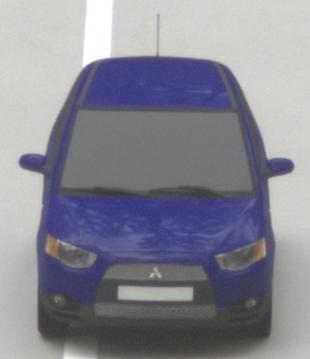
Make: Mitsubishi
Model: Colt 1.1
Detailed model: Colt (VI)
Model produced from: 2008/11
Model produced until: 2010/10
Doors: 3
Color: blue
Road condition: dry road
Daytime: morning or afternoon
Contrast: low contrast